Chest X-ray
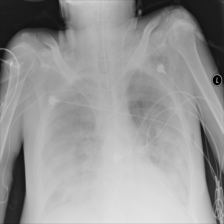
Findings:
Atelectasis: negative
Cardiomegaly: negative
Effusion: negative
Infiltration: negative
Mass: negative
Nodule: negative
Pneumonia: negative
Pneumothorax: negative
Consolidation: negative
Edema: positive
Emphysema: negative
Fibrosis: negative
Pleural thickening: negative
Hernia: negative